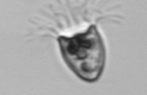
Label: Balanion